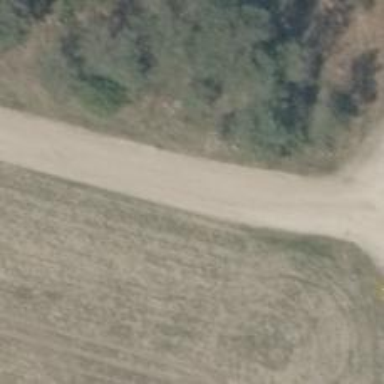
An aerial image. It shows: Unclassified road with grade 2 track type.